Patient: sex M, age 75
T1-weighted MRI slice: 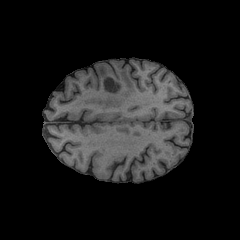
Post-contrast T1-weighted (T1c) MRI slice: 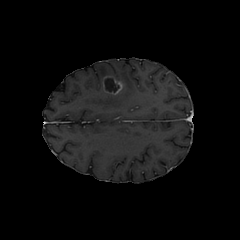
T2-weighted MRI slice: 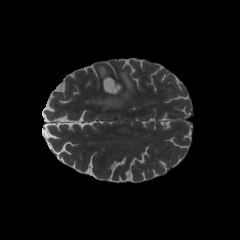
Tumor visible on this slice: yes
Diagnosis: Glioblastoma, IDH-wildtype
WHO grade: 4